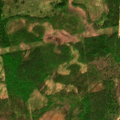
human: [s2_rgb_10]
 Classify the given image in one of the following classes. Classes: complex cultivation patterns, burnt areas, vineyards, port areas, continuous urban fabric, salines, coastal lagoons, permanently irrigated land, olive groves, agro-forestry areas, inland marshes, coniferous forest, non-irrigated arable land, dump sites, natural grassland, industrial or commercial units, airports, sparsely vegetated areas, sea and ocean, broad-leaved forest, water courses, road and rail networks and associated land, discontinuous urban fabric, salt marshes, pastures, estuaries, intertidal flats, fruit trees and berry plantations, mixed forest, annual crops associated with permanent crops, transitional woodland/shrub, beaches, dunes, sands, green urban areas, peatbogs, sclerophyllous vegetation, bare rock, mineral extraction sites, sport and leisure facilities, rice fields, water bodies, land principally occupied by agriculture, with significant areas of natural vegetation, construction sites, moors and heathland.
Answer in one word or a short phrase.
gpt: coniferous forest, mixed forest, transitional woodland/shrub, peatbogs